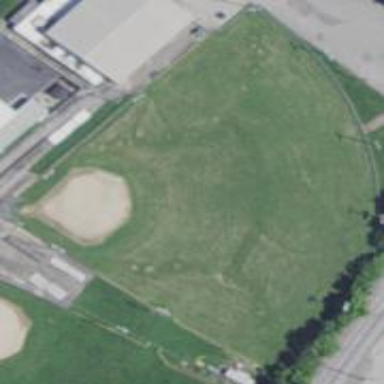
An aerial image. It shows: Baseball pitch for leisure land activities.